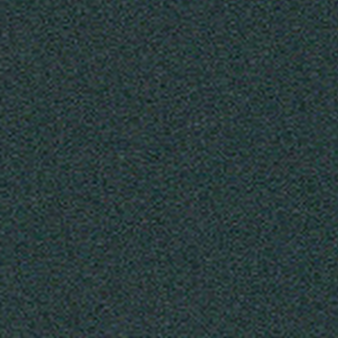
Label: other